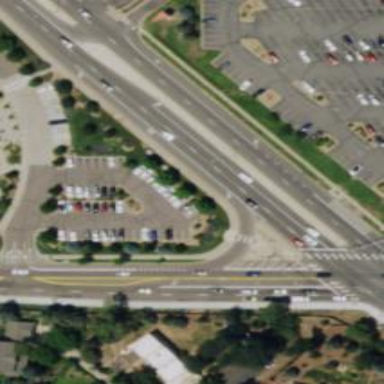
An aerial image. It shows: Primary link road with asphalt surface.